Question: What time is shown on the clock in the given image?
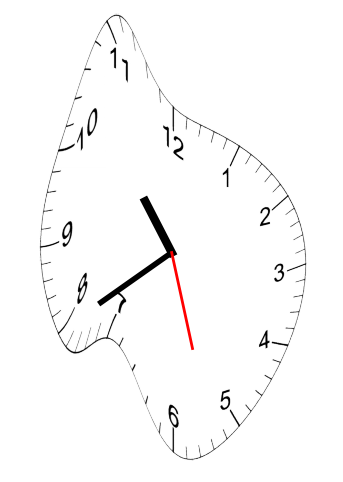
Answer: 10:39:27